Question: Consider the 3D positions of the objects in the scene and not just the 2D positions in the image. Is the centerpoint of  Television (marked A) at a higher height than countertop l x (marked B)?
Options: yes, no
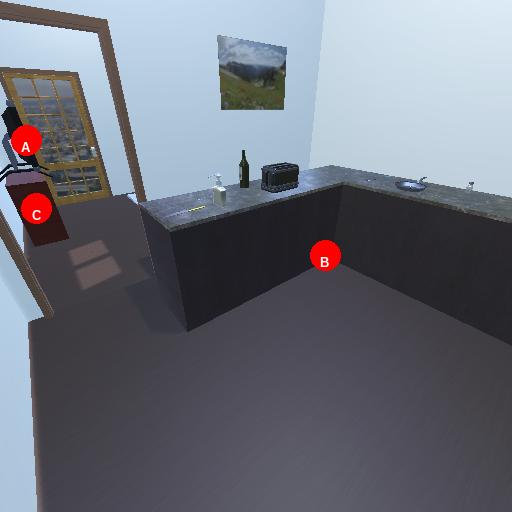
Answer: yes